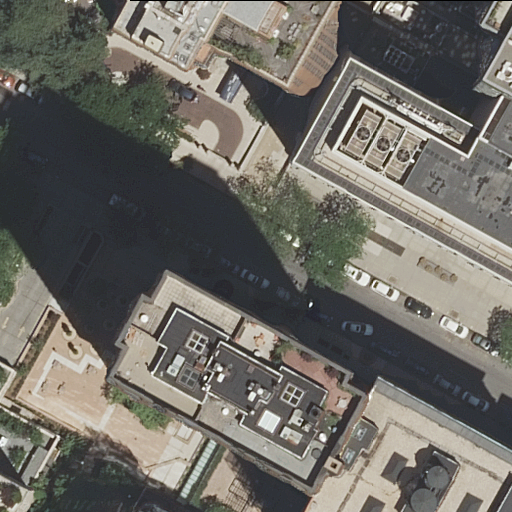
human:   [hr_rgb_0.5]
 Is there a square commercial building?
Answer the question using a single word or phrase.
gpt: no

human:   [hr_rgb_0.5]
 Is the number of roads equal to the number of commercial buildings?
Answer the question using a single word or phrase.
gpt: no

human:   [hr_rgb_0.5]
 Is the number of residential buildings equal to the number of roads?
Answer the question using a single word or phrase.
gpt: no

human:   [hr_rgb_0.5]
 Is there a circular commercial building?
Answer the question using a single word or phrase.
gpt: no

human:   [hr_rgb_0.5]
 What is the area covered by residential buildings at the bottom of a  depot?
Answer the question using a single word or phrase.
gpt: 0m2

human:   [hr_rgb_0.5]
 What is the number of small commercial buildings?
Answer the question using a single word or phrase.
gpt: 0

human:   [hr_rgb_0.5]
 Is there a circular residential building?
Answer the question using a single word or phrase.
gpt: no

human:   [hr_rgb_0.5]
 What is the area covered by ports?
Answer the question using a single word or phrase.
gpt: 0m2

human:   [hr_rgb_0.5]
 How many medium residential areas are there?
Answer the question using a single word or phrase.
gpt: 0

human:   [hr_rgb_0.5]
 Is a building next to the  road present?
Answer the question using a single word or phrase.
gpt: yes

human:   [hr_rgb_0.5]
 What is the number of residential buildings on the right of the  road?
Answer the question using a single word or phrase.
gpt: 3

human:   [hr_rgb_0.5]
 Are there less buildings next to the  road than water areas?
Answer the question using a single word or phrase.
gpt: no

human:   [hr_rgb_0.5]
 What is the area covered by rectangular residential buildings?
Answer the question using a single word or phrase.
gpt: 28m2

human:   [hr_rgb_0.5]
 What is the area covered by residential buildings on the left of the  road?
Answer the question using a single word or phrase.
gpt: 152m2

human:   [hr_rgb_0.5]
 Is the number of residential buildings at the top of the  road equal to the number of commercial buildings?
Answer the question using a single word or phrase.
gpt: no

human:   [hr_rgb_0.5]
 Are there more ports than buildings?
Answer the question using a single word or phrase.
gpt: no

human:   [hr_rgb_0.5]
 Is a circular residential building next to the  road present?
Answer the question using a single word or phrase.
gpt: no

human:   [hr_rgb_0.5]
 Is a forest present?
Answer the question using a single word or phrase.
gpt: no

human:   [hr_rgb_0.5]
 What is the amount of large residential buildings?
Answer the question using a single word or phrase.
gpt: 2

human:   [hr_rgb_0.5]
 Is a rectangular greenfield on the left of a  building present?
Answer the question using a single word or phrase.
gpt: no

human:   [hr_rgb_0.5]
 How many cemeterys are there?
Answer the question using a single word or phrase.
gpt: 0

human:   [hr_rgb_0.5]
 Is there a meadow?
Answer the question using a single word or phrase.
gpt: no

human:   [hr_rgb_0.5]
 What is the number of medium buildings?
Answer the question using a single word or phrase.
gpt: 3

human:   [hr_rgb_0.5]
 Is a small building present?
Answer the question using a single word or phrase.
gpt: yes

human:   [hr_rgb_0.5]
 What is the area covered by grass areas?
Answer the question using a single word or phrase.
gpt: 0m2

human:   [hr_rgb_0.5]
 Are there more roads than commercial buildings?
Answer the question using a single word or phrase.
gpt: yes

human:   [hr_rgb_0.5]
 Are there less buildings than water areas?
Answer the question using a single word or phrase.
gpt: no

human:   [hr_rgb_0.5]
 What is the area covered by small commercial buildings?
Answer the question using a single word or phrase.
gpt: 0m2

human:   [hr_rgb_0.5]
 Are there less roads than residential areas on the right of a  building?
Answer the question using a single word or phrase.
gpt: no

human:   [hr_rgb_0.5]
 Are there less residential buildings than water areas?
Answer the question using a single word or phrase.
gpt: no

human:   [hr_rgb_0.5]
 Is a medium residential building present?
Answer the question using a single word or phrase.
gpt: yes

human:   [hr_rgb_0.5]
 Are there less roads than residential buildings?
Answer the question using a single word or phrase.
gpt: yes

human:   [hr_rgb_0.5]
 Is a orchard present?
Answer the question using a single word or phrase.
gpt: no

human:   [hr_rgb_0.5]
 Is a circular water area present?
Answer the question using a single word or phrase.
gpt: no

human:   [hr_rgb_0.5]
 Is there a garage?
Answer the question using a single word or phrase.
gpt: no

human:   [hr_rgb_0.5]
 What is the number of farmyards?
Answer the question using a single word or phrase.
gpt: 0